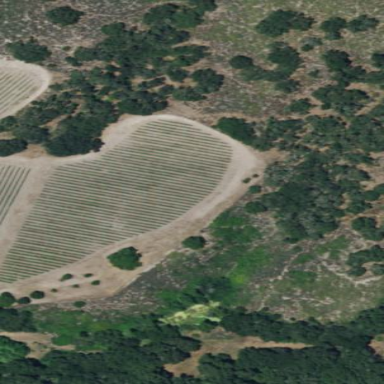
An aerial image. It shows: Vineyard with grape crops.